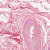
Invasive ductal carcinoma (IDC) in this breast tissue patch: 0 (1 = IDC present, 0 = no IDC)